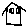
Label: house